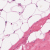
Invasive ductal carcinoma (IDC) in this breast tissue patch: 0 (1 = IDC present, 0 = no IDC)